【题型】解答题　【知识点】函数　【难度】medium
通过二次函数的学习，小杰知道形如$y=ax^2(a\neq 0)$的函数，其图像\\
始终经过点$(0,0)$，也即抛物线$y=ax^2(a\neq 0)$经过定点$(0,0)$．于是他进一步探究了形如\\
$y=ax^2-ax+2(a\neq 0)$的函数图像，发现抛物线$y=ax^2-ax+2(a\neq 0)$经过定点$(0,2)$与$(1,2)$．他探究的思\\
路是：设法找到$x$的某些取值，使表达式中含$a$的各项之和为$0$．\\

\noindent 具体的解法如下：\\
含$a$的各项之和：$ax^2-ax=a(x^2-x)$，令$x^2-x=0$，解得$x_1=0,x_2=1$．\\
当$x=0$时，$y=2$，得到定点$(0,2)$；当$x=1$时，$y=2$，得到定点$(1,2)$．\\
\noindent 小杰还探究了抛物线$y=ax^2+(1-a)x-2a+1(a\neq 0)$，发现它也经过两个定点，其中一个位于$x$轴上，可记\\
作点$A$，另一个位于第一象限内，可记作点$B$．\\
\noindent (1)求点$A,B$的坐标；\\
\noindent (2)当$a<0$时（如图），抛物线$y=ax^2+(1-a)x-2a+1$的顶点为$D$，与$x$轴的另一个交点为$C$．\\
\noindent \quad \textcircled{1}如果$\angle ABC=90^\circ$，求$a$的值；\\
\quad \textcircled{2}当$\angle ADB=90^\circ$时，求$a$的值．
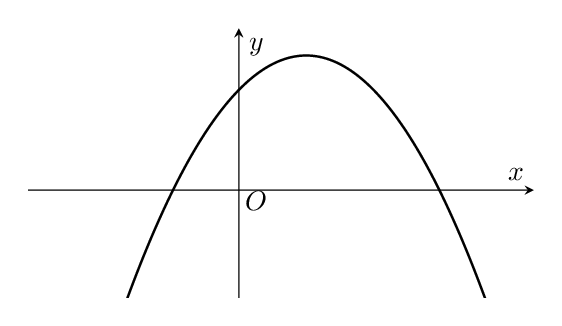
【解答】
\noindent 【详解】（1）解：$y=ax^2+(1-a)x-2a+1=a\left(x^2-x-2\right)+x+1$，\\
令$x^2-x-2=0$，解得$x_1=-1$，$x_2=2$，\\
当 $x=-1$时，$y=0$，当$x=2$时，$y=3$，\\
即点$A$、$B$的坐标分别为$(-1,0)$、$(2,3)$；\\[6pt]
\noindent （2）解：由抛物线的表达式可得点$D$的横坐标为：$\dfrac{a-1}{2a}$，点$C$的横坐标为：$\dfrac{2a-1}{a}$，\\
\textcircled{1}如果$\angle ABC=90^\circ$，如图，过点$B$作$BE\perp x$轴于点$E$，\\
$\therefore \angle AED=\angle BEC=90^\circ=\angle ABC$，\\
$\therefore \angle BAE+\angle ABE=\angle CBE+\angle ABE=90^\circ$，\\
$\therefore \triangle AEB\backsim\triangle BEC$，\\
$\therefore \dfrac{AE}{BE}=\dfrac{BE}{EC}$，即$\dfrac{3}{3}=\dfrac{3}{\dfrac{2a-1}{a}-2}$，\\
解得：$a=-\dfrac{1}{3}$；\\[6pt]

\noindent \textcircled{2}当 $\angle ADB=90^\circ$时，如图，\\

由抛物线的表达式可得顶点$D$的坐标为$\left(-\dfrac{a-1}{2a},\dfrac{-9a^2+6a-1}{4a}\right)$，\\
过点$D$作$x$轴的平行线$MN$，过点$A$作$AM\perp MN$于点$M$，过点$B$作$BN\perp MN$于点$N$，\\
$\therefore \angle M=\angle N=90^\circ$，\\
$\therefore \angle ADM+\angle DAM=90^\circ$，\\
$\because \angle ADB=90^\circ$，\\
$\therefore \angle ADM+\angle BDN=180^\circ-\angle ADB=90^\circ$，\\
$\therefore \angle DAM=\angle BDN$，\\
$\therefore \triangle ADM\backsim\triangle DBN$，\\
$\therefore \dfrac{AM}{DN}=\dfrac{DM}{BN}$，\\
$\because AM=\dfrac{-9a^2+6a-1}{4a}$，$DM=\dfrac{3a-1}{2a}$，$BN=\dfrac{-9a^2-6a-1}{4a}$，$DN=\dfrac{3a+1}{2a}$，\\
$\therefore \dfrac{\dfrac{-9a^2+6a-1}{4a}}{\dfrac{3a+1}{2a}}=\dfrac{\dfrac{3a-1}{2a}}{\dfrac{-9a^2-6a-1}{4a}}$，\\
化简得$81a^4-54a^2+5=0$，\\
解得$a=\pm\dfrac{1}{3}$或$a=\pm\dfrac{\sqrt{5}}{3}$，\\
$\therefore a=-\dfrac{\sqrt{5}}{3}$．
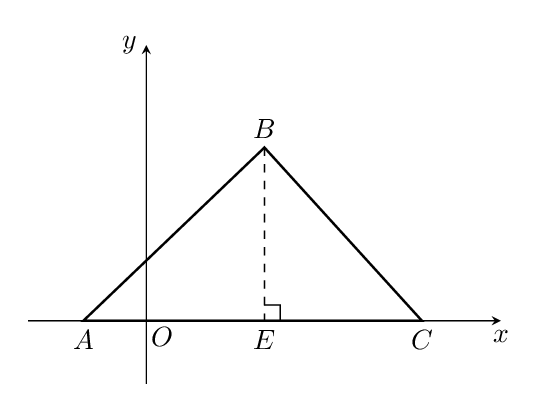
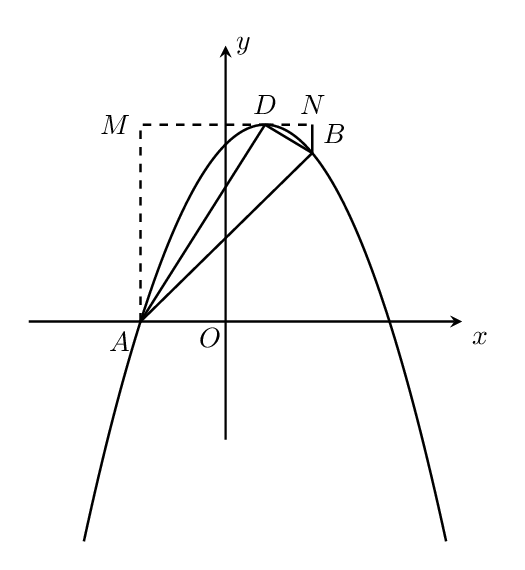